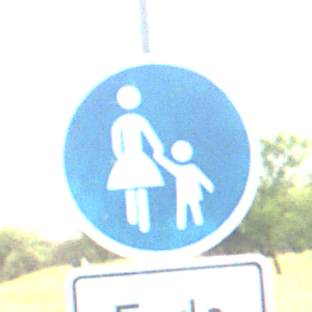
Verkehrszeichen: Gehweg
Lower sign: HinweisDurchVerbaleAngabe2
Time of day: MorningAfternoon
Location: Outdoor (Nature)
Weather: PartlyCloudy
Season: NotSpecified
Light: Natural